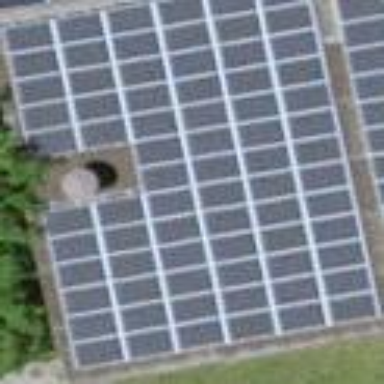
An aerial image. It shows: Solar power generator utilizing photovoltaic technology with solar photovoltaic panels.